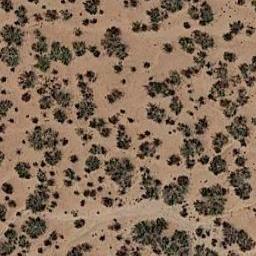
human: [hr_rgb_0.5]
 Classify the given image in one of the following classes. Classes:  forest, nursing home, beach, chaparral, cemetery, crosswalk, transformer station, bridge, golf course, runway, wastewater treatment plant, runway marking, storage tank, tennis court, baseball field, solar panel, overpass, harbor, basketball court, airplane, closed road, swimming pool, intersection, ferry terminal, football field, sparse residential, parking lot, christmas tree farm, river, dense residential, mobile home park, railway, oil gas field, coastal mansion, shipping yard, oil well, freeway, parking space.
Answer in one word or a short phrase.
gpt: chaparral